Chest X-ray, PA view. Patient: 47 years old, sex M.
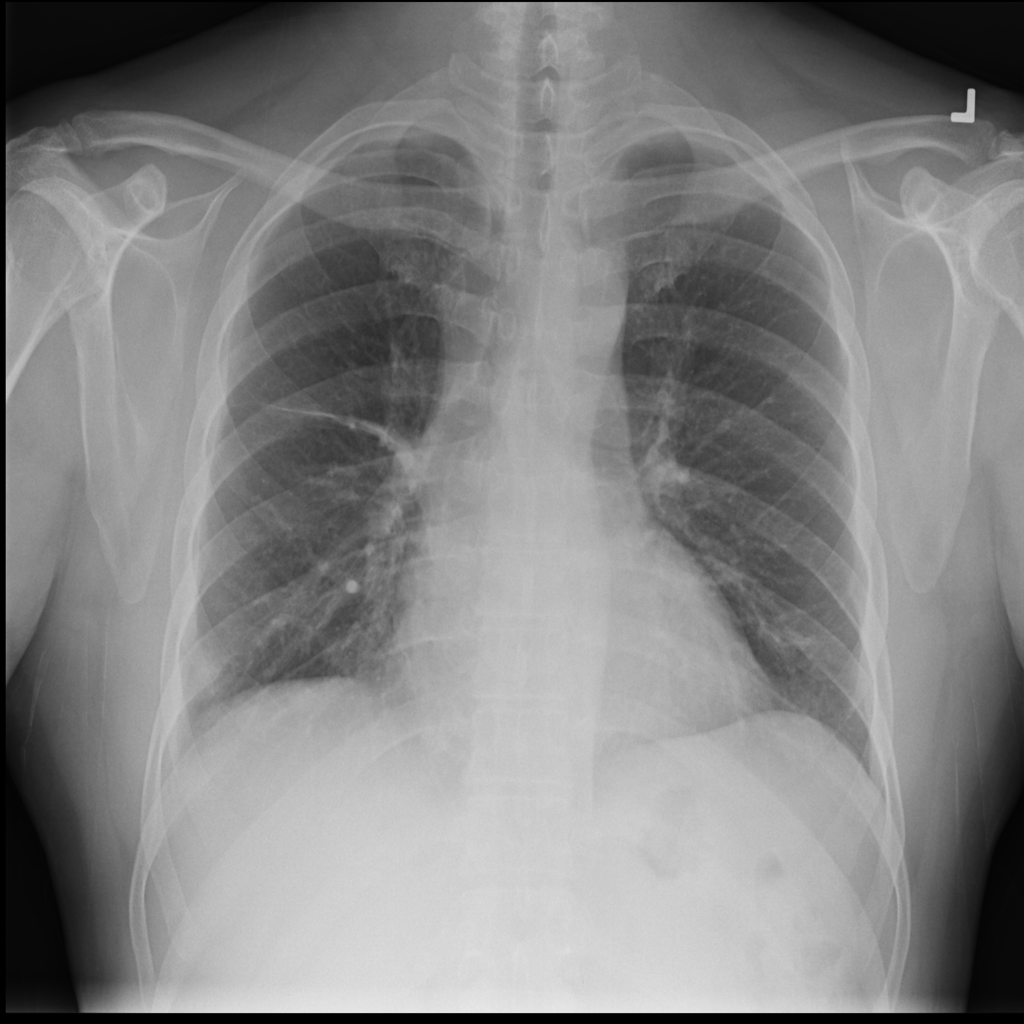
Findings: Atelectasis